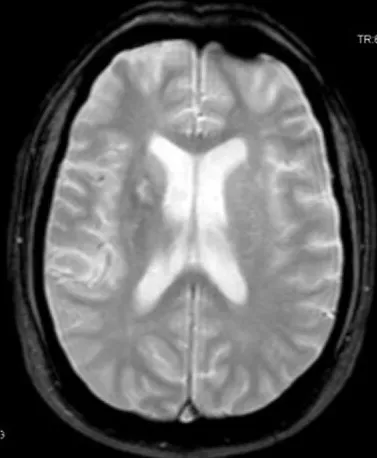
The rim had mixed GRE susceptibility (D). There was no evidence of any edema surrounding the right basal ganglia lesion.
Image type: radiology (mri)